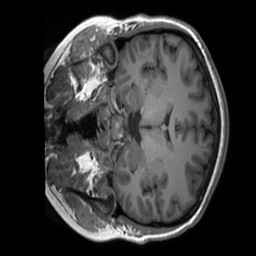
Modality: T1w
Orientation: coronal
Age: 19
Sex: female
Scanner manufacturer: siemens
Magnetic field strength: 3 T
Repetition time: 2.3 s
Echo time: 0.00232 s